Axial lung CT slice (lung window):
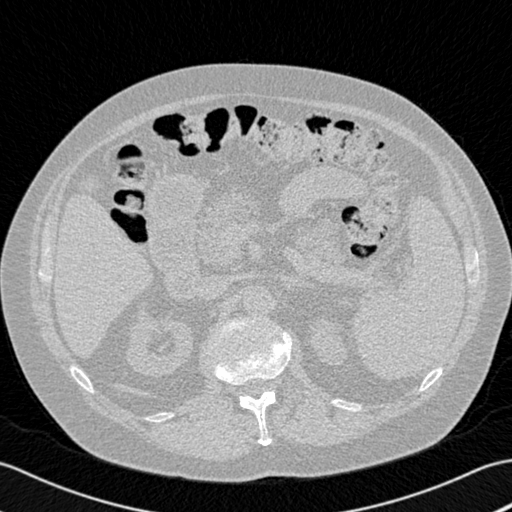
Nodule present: no